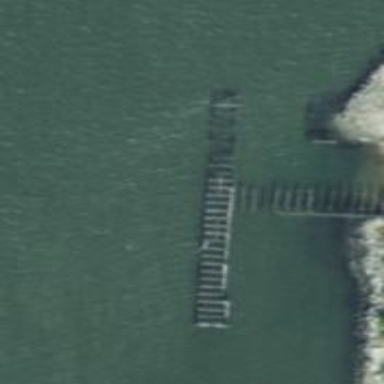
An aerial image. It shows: Pier that has been ruined.